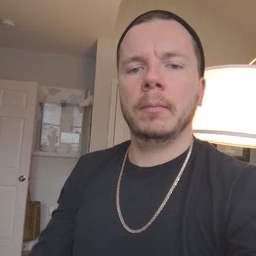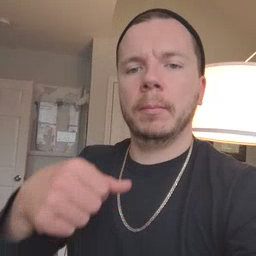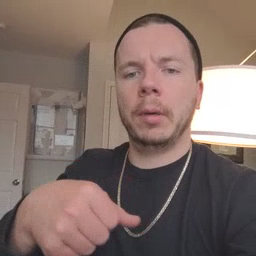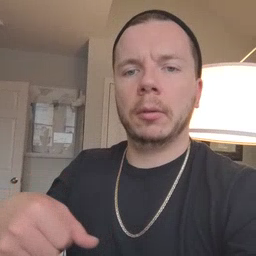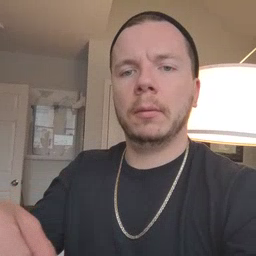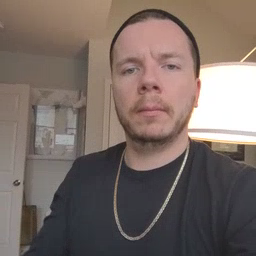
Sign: puzzle